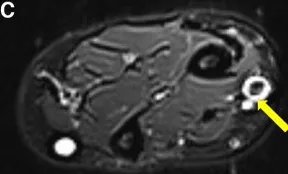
T2-weighted axial section. Of the left forearm MRI. Non-enhancing low signal lesion (arrows) suspected to be thrombus located in the cephalic vein of the left forearm, extending 12 cm long.
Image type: radiology (mri)